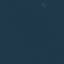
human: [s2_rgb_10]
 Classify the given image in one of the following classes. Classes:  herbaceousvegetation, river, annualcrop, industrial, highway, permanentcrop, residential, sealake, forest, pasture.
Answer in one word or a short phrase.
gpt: SeaLake